Current action and preconditions to check: trajectory_clear

Your task: For each precondition in the list above, predict whether it will hold at this action.

Consider the current scene as observed from the mobile robot's camera, and analyze the predicted future states of all dynamic agents (e.g., people, animals, vehicles, or any moving entities) within the NEXT SECOND.

IMPORTANT: Only answer "very likely" if you are absolutely certain—based on strong, clear evidence—that a dynamic agent will violate the precondition in the predicted future state. Do NOT answer "very likely" for unlikely, ambiguous, or low-probability risks.

Ask yourself for each precondition: Is there a high probability, with clear and convincing evidence, that the predicted future states of any dynamic agent will interfere with the predicted future state of the currently executing action within the NEXT SECOND, causing that precondition to fail?

Assess the risk level based on these predictions. Use "likely" or "very likely" if motions create a clear risk of interference.

Use "neutral" or "improbable" if agents are nearby but their predicted paths are clearly diverging or non-conflicting.

Failure Risk Categories: "very improbable", "improbable", "neutral", "likely", "very likely"

Answer Format: Output ONLY the probability_of_failure value from these categories: "very improbable", "improbable", "neutral", "likely", "very likely"

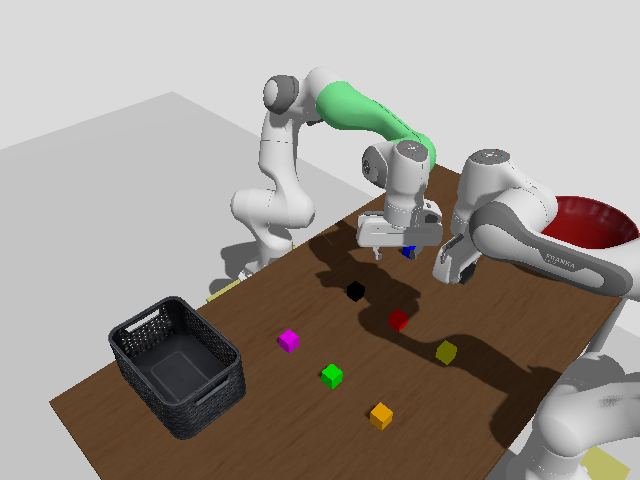

Answer: likely